Field crop: tomato
Growth stage: 1
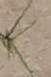
Species: cyperus